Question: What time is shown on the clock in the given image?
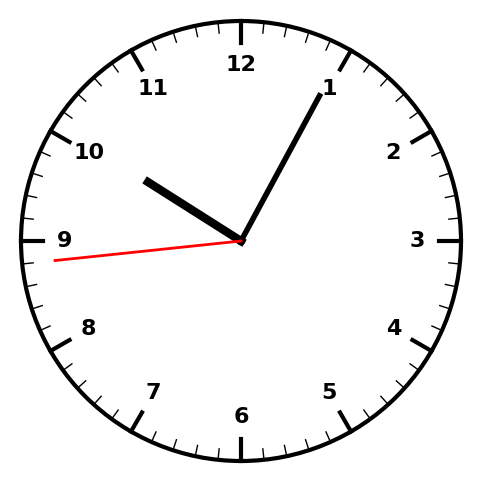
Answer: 10:04:44